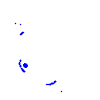
Particle: kaon